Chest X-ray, PA view. Patient: 51 years old, sex M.
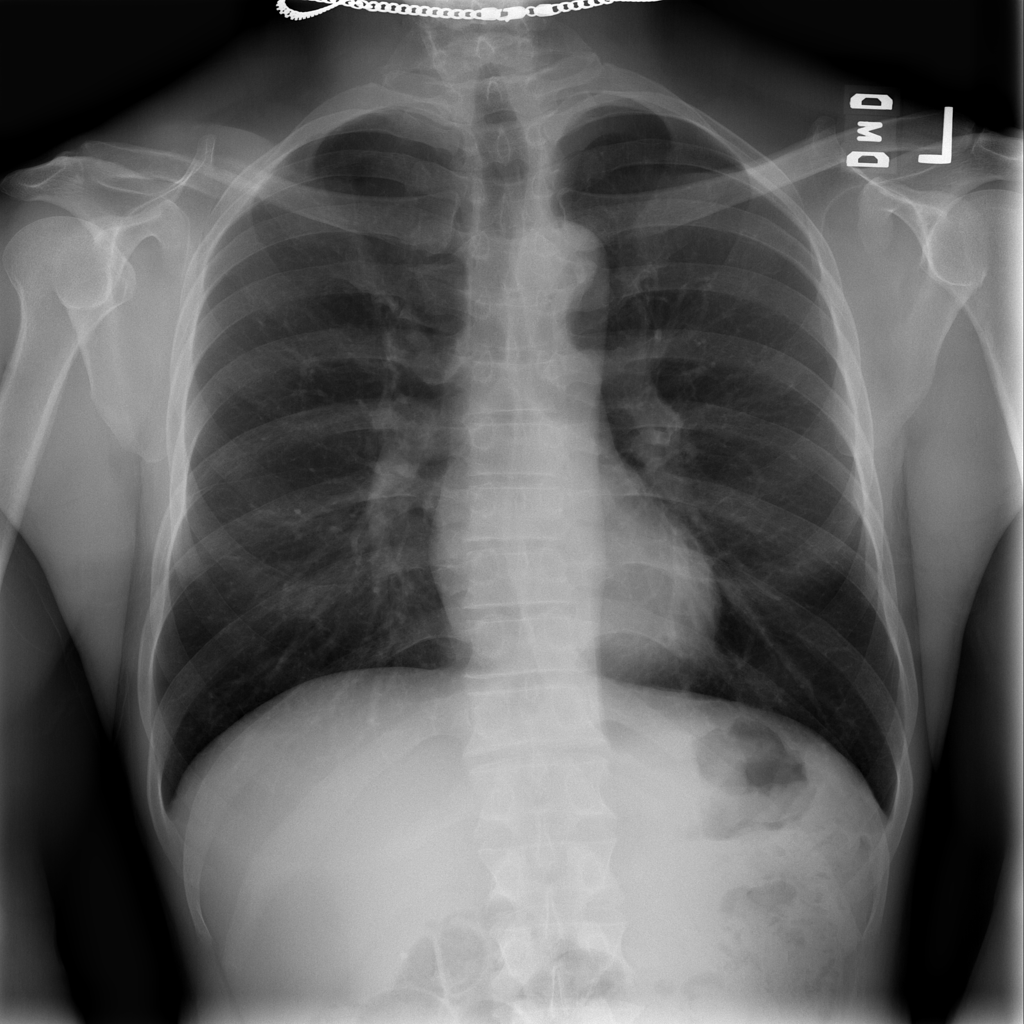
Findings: No Finding